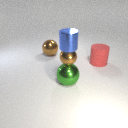
large brown metal sphere to the left of large green metal sphere